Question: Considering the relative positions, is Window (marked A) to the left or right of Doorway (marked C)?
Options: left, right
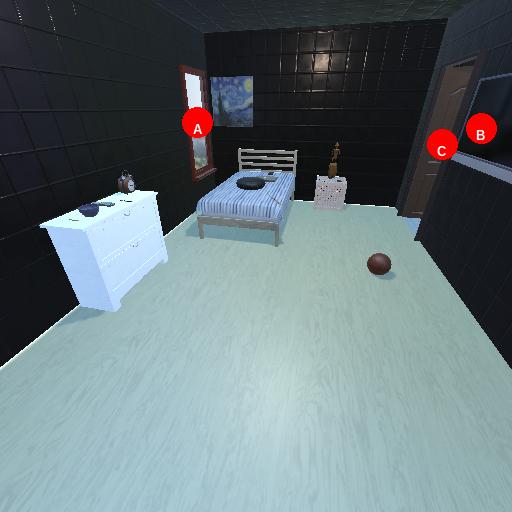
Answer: left